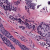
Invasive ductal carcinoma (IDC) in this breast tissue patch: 0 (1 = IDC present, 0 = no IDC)